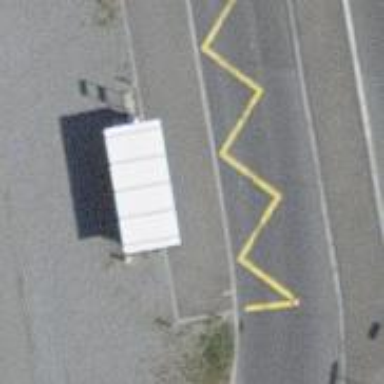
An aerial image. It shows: Bus stop with shelter. It is platform for public transport.